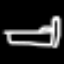
Label: bed